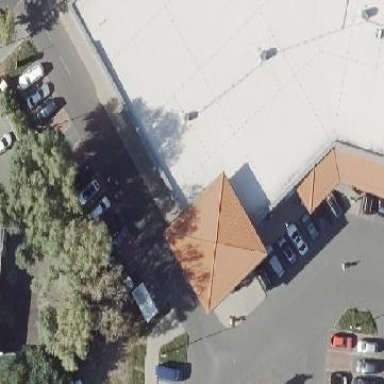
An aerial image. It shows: Building with flat roof.